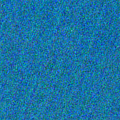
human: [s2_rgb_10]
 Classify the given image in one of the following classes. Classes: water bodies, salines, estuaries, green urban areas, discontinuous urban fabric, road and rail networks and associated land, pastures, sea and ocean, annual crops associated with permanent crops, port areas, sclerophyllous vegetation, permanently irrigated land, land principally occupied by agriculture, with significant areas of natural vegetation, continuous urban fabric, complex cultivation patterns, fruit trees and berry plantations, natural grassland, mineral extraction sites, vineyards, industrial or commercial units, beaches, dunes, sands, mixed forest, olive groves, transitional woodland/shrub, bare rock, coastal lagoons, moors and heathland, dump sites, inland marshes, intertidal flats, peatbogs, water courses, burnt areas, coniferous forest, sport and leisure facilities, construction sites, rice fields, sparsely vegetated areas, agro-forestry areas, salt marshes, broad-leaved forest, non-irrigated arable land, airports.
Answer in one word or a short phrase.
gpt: sea and ocean